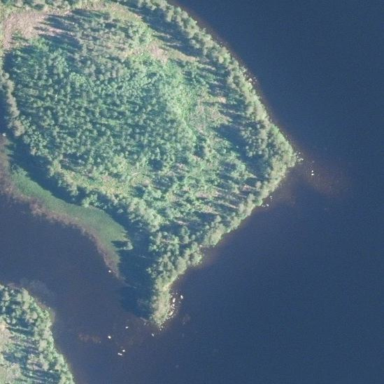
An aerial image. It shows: Islet.